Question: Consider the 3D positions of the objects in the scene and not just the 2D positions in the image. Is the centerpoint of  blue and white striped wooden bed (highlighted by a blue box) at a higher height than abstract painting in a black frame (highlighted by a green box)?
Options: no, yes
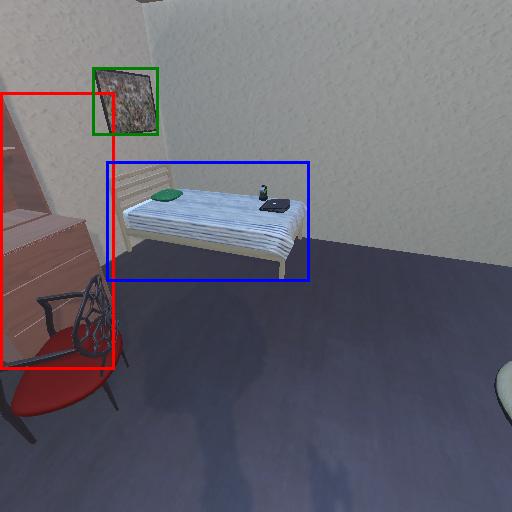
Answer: no